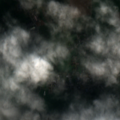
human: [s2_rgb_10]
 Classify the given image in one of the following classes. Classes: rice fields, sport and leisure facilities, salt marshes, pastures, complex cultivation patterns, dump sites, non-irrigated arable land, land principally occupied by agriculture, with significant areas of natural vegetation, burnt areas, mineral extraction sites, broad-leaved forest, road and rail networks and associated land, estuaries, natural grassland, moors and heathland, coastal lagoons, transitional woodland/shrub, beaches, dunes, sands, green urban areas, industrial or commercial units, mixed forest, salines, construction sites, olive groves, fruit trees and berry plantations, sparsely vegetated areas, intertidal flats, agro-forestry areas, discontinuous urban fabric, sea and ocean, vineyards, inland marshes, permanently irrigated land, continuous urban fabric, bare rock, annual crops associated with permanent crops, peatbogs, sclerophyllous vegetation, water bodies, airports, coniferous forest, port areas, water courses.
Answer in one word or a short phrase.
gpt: discontinuous urban fabric, pastures, complex cultivation patterns, broad-leaved forest